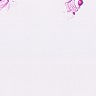
Metastatic tissue present: no